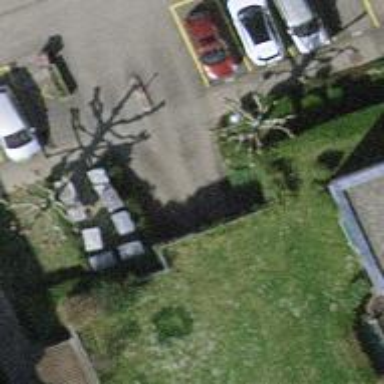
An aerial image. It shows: Parking entrance.